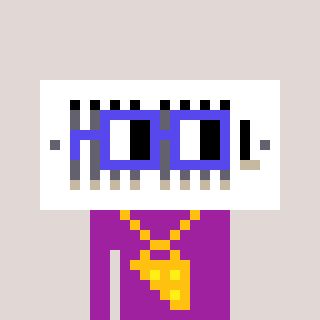
a pixel art character with square blue glasses, a vent-shaped head and a magenta-colored body on a warm background